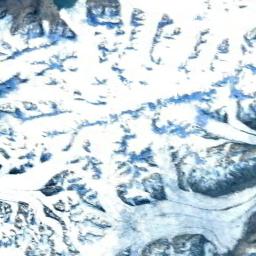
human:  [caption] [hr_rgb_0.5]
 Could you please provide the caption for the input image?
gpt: A snow-covered mountain covered in large areas .

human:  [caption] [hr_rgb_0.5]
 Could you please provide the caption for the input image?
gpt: The snowberg is covered with glaciers .

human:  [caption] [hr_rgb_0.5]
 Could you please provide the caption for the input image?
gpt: The snow berg is consist of bare land and white snow .

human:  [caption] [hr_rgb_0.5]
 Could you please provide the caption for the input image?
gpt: The snowberg is covered with snow .

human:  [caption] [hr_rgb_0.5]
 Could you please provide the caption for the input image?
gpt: There are full of snow on the snowberg .